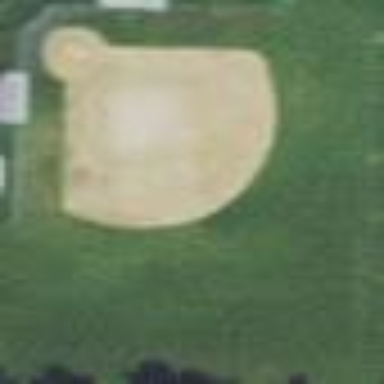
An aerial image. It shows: Softball pitch for leisure sports.